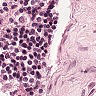
Metastatic tissue present: no